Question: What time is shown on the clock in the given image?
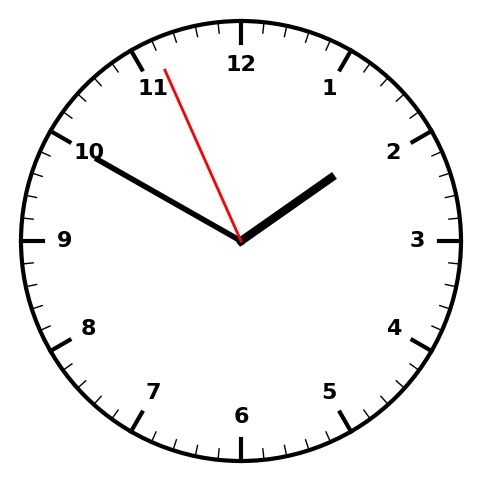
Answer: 01:49:56